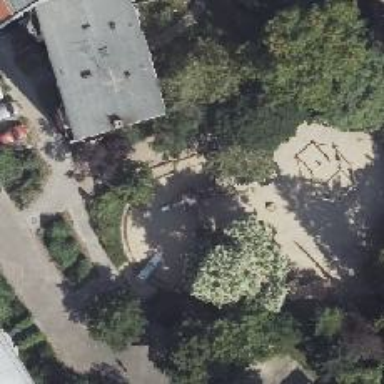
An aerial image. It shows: Picnic table in the playground.